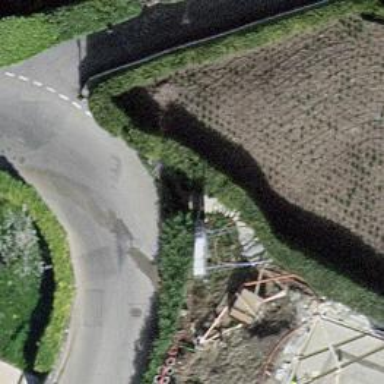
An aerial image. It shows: Set of steps on the road.